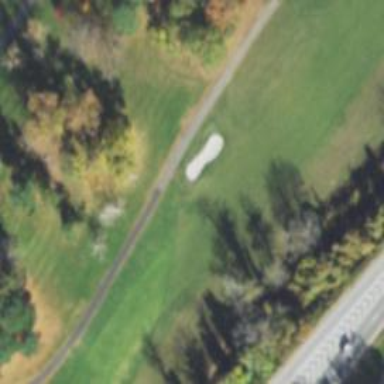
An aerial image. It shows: Golf hole.